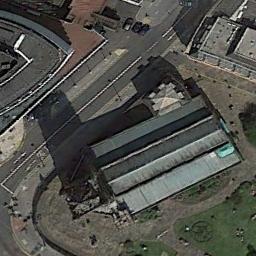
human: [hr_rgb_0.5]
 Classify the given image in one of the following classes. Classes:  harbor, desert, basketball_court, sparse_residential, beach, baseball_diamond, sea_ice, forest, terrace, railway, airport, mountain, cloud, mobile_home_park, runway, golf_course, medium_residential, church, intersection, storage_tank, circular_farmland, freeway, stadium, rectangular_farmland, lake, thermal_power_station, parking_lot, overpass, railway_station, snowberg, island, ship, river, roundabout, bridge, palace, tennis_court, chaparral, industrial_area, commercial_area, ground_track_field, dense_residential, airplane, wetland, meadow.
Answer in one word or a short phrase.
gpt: church